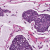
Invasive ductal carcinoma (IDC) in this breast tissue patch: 1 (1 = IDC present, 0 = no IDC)